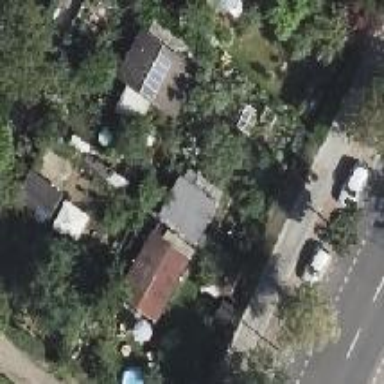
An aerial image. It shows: Plot in the allotments.